Field crop: maize
Growth stage: 2
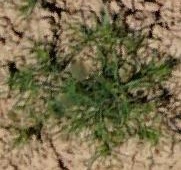
Species: salsola